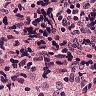
Metastatic tissue present: no